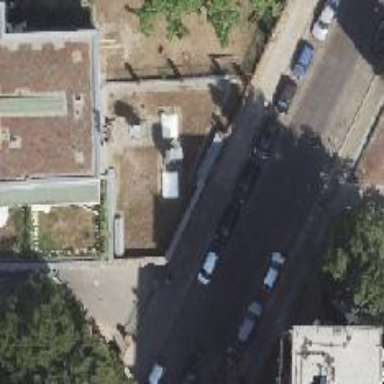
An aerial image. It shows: Service building.